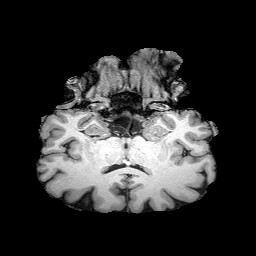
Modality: T1w
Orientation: sagittal
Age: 64
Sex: male
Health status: healthy